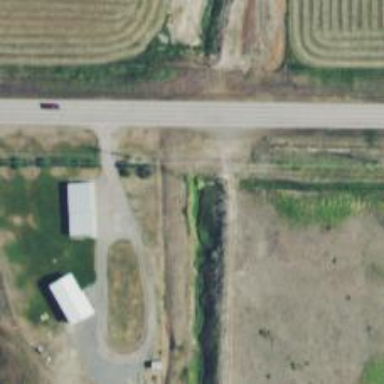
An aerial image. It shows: Culvert tunnel.